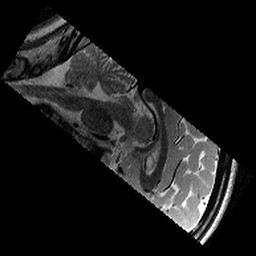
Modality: T2w
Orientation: sagittal
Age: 13
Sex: female
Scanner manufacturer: siemens
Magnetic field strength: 3 T
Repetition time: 9.23 s
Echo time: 0.067 s